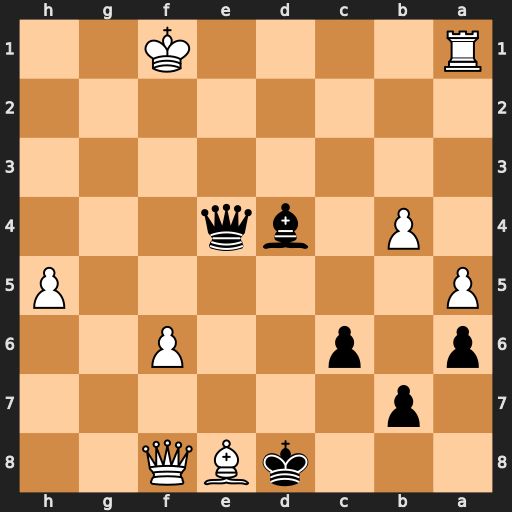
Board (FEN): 3kBQ2/1p6/p1p2P2/P6P/1P1bq3/8/8/R4K2
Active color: b
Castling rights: -
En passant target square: -
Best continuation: Qf3+ Ke1 Bc3#